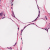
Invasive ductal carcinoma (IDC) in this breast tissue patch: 0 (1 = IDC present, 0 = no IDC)